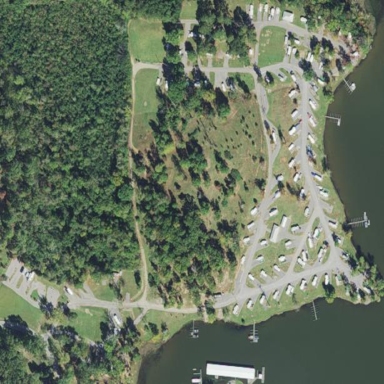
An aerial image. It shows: Campsite designated for tourism.